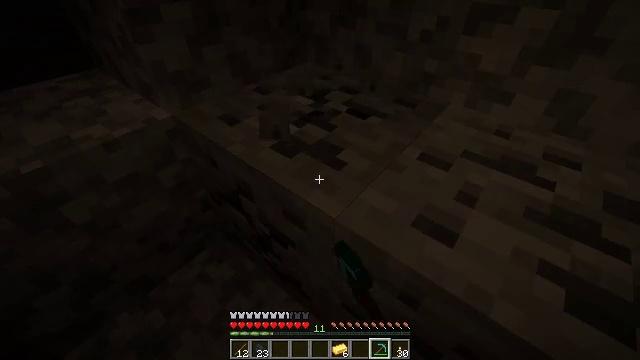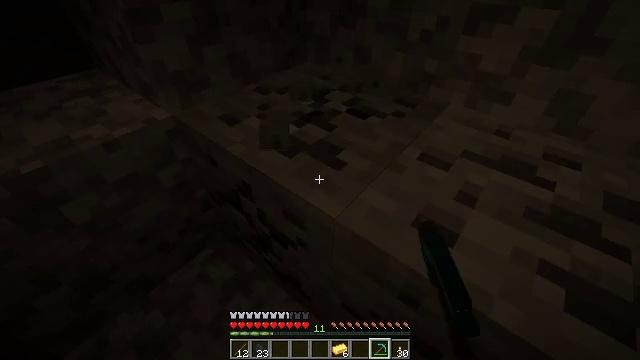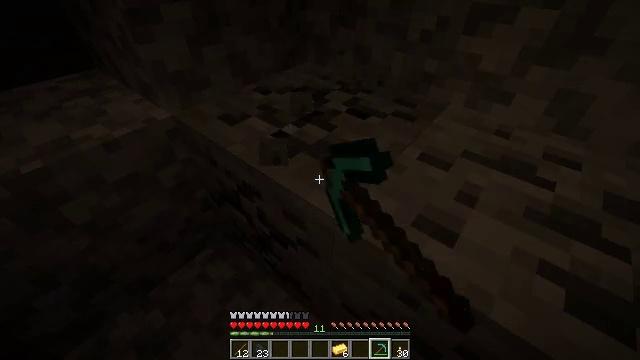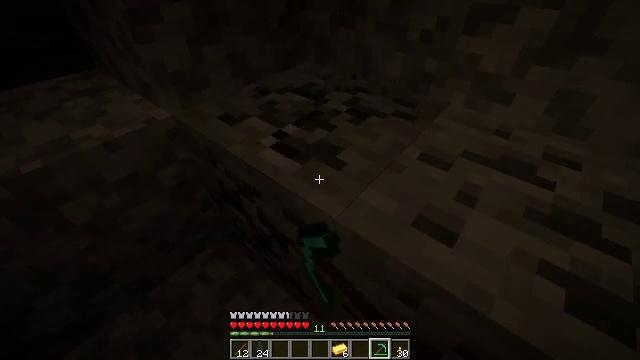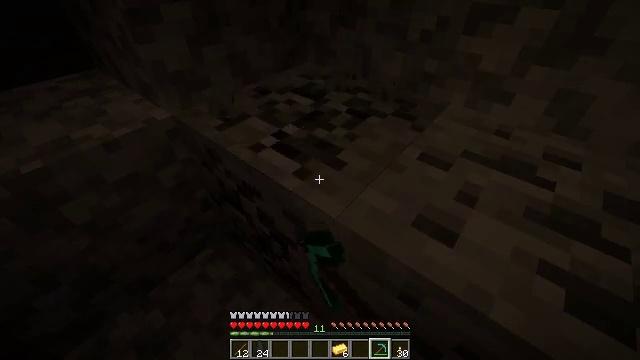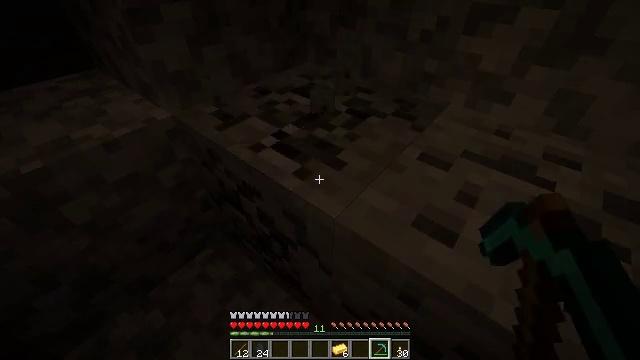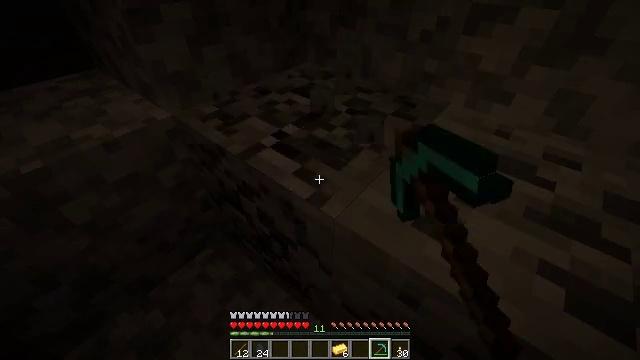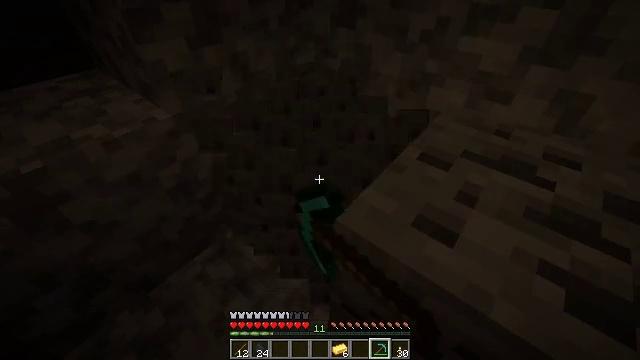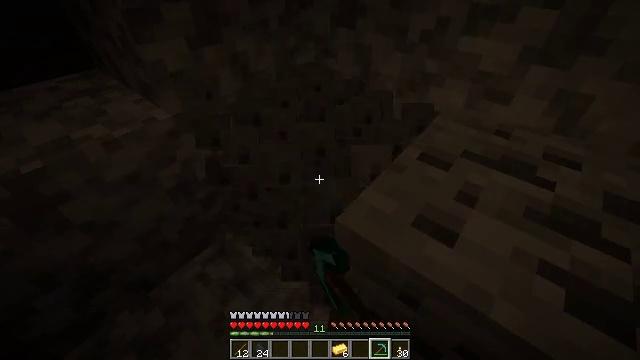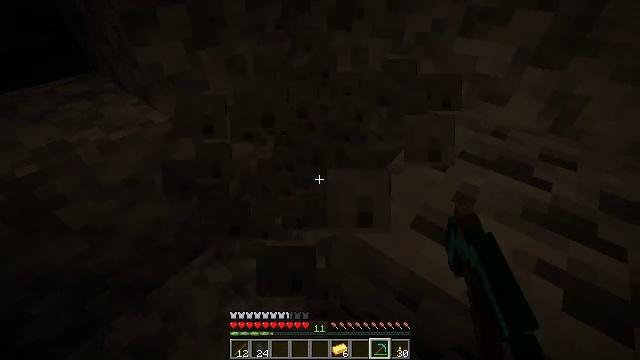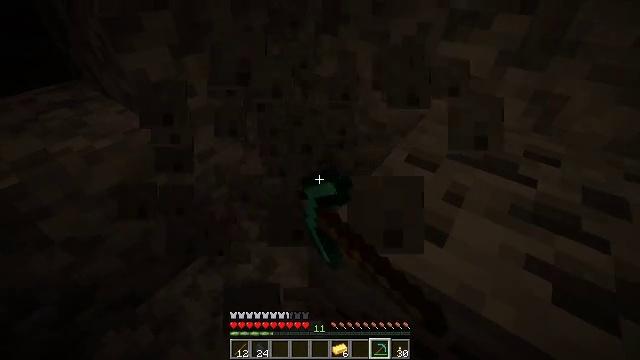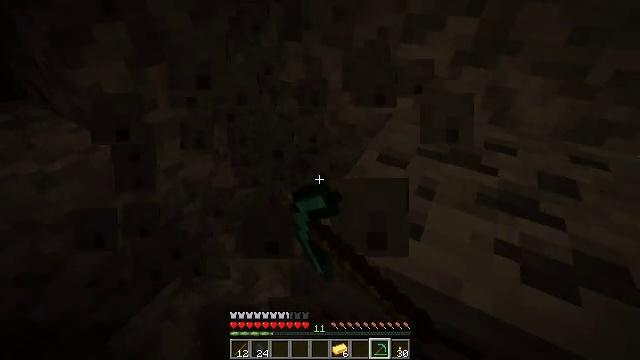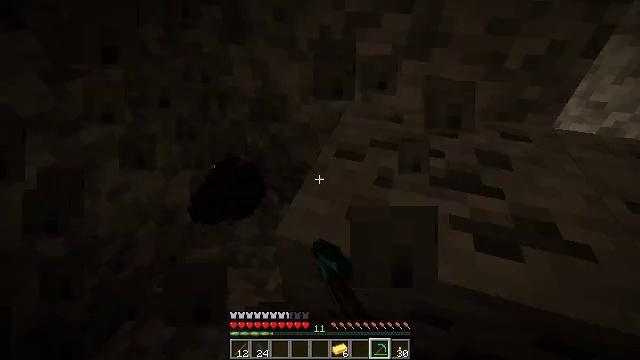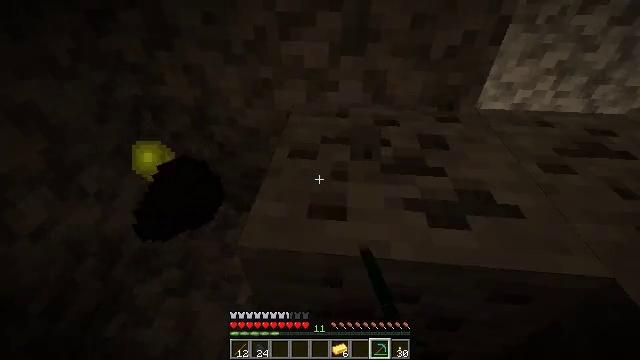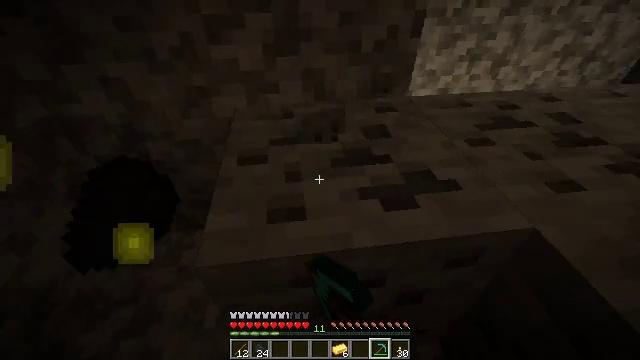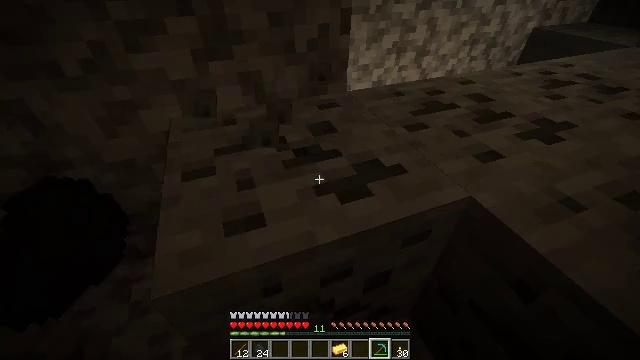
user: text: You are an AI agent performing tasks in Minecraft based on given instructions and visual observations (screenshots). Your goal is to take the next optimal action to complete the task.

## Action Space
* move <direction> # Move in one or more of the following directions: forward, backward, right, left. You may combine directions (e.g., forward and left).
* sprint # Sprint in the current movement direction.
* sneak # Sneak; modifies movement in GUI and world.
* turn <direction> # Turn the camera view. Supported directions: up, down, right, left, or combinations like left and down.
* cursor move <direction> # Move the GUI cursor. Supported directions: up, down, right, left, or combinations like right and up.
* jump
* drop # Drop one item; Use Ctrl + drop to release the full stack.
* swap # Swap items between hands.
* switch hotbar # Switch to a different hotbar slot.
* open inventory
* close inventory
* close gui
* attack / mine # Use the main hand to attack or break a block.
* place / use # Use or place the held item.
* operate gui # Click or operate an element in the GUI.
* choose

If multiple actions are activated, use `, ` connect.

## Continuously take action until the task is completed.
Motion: motion action
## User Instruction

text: Mine the coal ore underground.
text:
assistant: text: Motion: attack / mine
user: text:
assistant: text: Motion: attack / mine
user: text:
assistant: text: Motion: attack / mine
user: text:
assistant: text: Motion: attack / mine
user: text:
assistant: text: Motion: attack / mine
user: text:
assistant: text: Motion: attack / mine
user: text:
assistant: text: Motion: attack / mine
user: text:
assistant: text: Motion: attack / mine
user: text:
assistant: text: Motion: attack / mine
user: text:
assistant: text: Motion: turn right, attack / mine
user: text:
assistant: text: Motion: turn right and up, attack / mine
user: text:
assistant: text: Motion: turn right, attack / mine
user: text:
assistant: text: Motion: turn right, attack / mine
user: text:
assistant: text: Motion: turn right, attack / mine
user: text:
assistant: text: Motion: turn right, attack / mine
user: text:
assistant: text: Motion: turn right, attack / mine
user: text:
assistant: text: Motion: attack / mine
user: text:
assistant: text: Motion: attack / mine
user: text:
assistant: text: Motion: attack / mine
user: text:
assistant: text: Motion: attack / mine
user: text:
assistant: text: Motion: attack / mine
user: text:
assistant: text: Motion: attack / mine
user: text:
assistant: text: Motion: attack / mine
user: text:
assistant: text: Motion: attack / mine
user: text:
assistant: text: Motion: attack / mine
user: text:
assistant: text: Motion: attack / mine
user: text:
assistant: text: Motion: attack / mine
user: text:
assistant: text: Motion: attack / mine
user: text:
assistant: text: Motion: attack / mine
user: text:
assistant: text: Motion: turn right, attack / mine